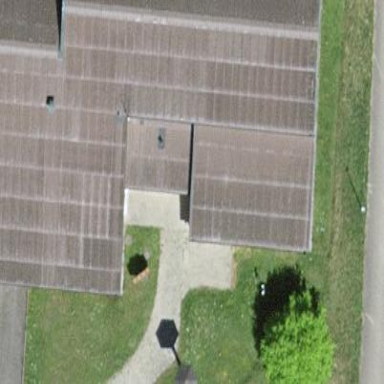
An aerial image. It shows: School building.